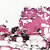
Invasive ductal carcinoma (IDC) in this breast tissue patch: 0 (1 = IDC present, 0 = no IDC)